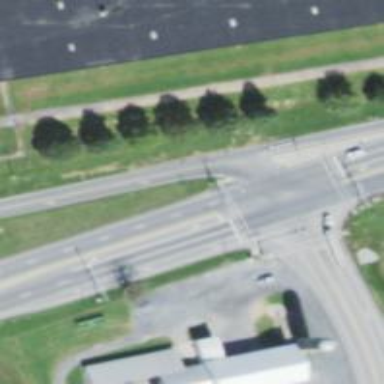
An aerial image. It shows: Primary link road with asphalt surface.